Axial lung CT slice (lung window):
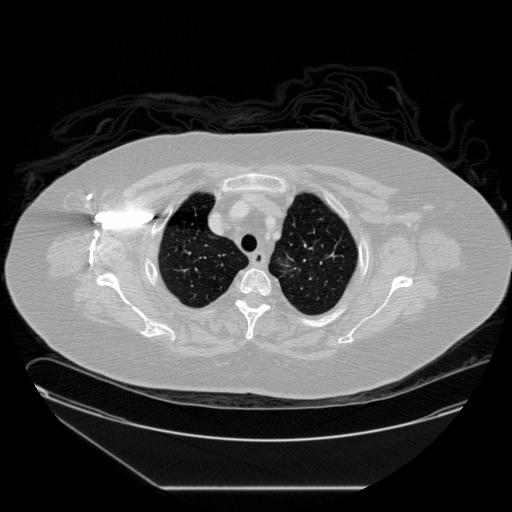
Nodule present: no